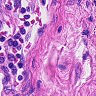
Metastatic tissue present: no